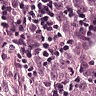
Metastatic tissue present: yes